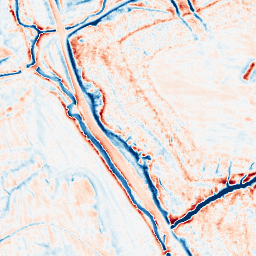
Category: edge_preserving
Decomposition family: anisotropic_diffusion
Decomposition parameters: iterations: 50
kappa: 100
gamma: 0.1
Upsampling method: quartic
Upsampling parameters: scale: 2
Upsampling scale: 2